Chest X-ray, PA view. Patient: 67 years old, sex M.
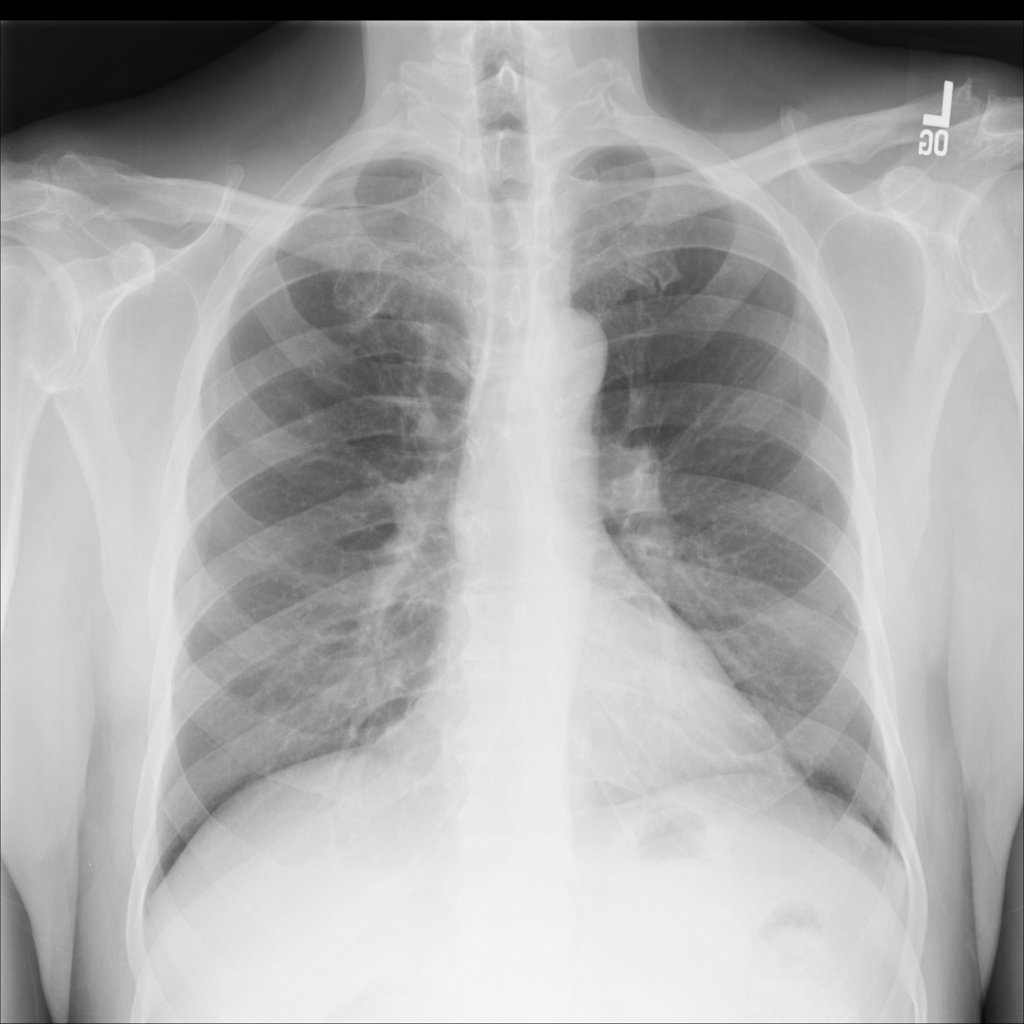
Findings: No Finding